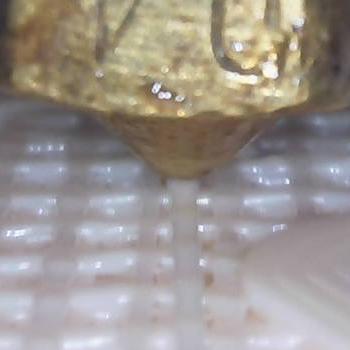
Flow rate: 118%